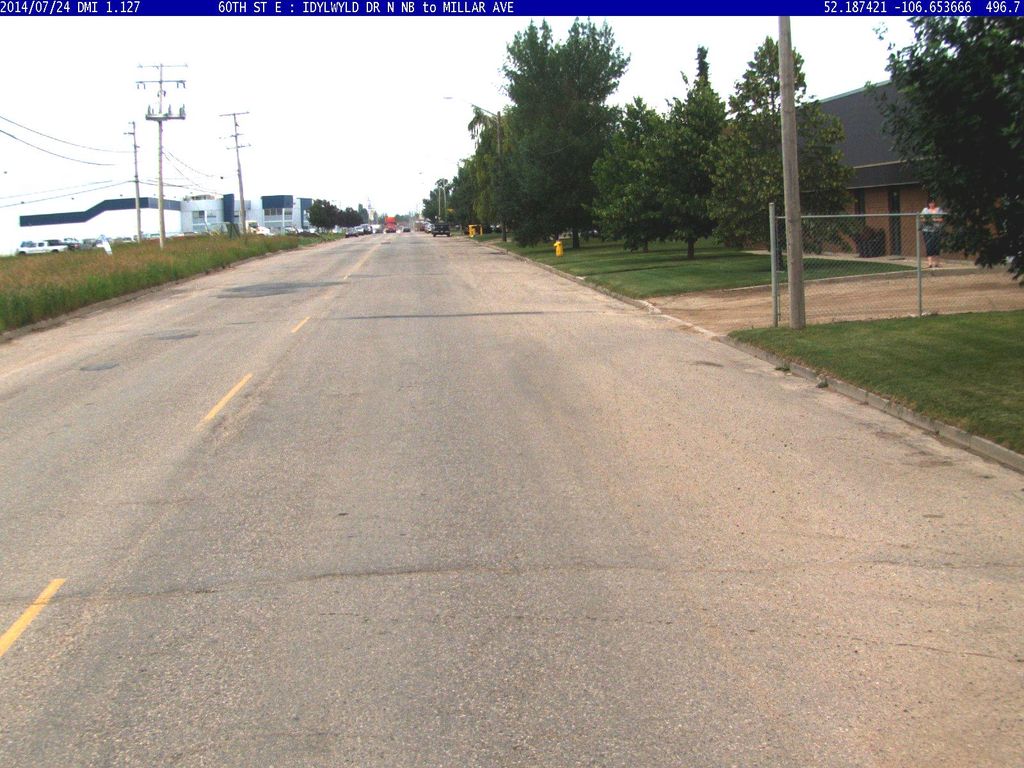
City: saskatoon